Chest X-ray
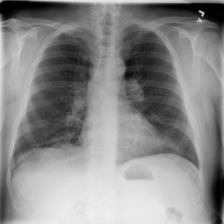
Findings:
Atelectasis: negative
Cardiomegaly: negative
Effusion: negative
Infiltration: negative
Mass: negative
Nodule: negative
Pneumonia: negative
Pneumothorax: negative
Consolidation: negative
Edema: negative
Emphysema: negative
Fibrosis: negative
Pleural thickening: negative
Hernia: negative